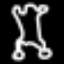
Label: frog